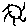
Label: sun